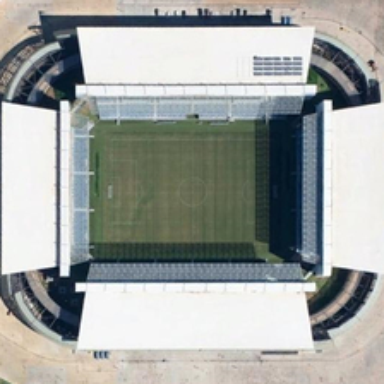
A football field is in a white stadium .